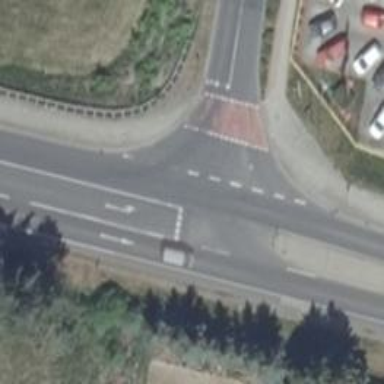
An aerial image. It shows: Secondary road with asphalt surface.